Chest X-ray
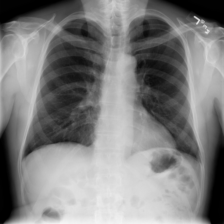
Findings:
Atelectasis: negative
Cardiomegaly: negative
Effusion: negative
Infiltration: negative
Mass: negative
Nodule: negative
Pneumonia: negative
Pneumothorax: negative
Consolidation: negative
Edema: negative
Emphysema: negative
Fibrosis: negative
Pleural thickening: negative
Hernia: negative